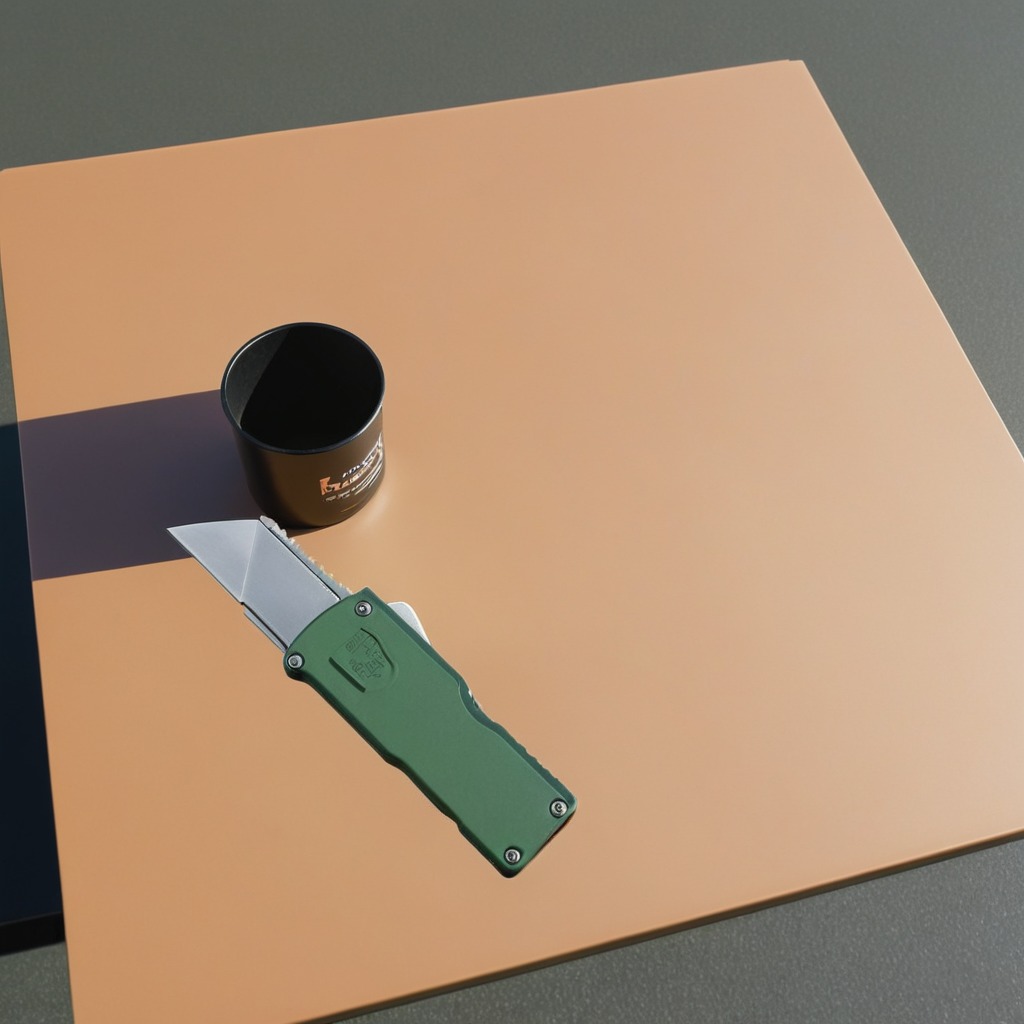
A utility knife lying on the textured surface of the clean utility table.